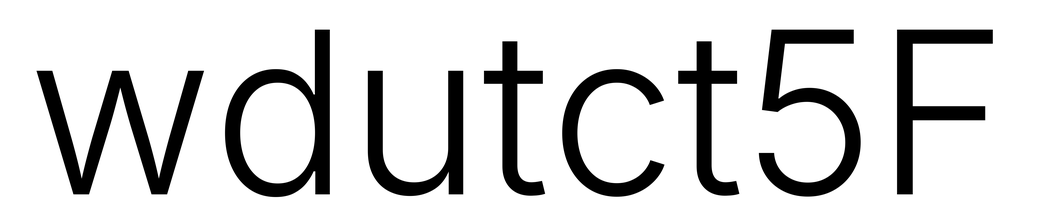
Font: Inter_Light